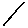
Label: line